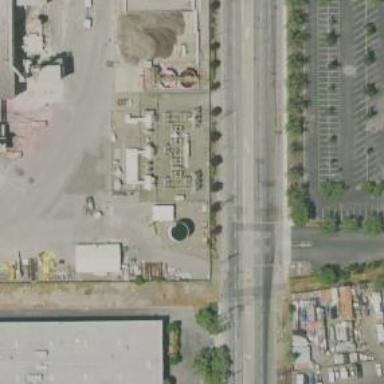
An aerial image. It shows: The primary highway is surrounded by industrial properties.